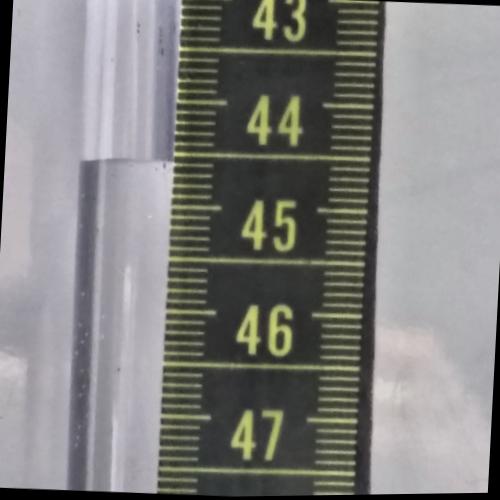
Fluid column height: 44.6 cm